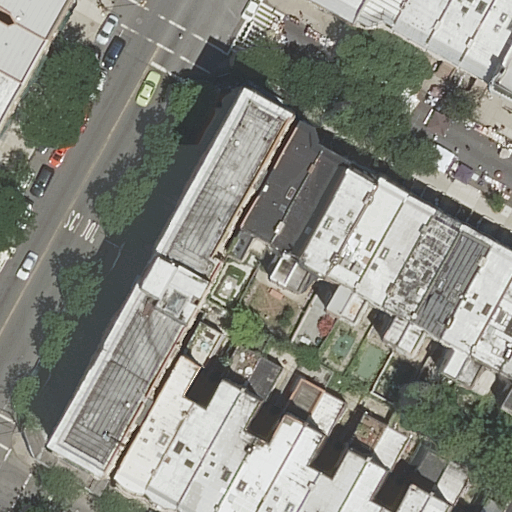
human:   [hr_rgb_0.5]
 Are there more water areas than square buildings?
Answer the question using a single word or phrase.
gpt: no

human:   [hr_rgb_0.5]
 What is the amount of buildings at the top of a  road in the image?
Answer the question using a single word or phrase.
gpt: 21

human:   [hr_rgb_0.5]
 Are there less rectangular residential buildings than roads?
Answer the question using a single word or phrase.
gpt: no

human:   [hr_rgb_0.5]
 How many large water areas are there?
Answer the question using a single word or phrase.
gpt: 0

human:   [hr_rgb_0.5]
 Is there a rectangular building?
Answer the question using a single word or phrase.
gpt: yes

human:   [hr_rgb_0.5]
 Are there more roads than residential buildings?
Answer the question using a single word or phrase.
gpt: no

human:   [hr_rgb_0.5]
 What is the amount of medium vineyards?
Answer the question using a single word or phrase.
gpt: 0

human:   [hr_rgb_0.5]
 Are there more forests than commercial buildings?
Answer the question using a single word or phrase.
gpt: no

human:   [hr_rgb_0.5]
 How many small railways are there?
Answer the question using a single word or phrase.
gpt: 0

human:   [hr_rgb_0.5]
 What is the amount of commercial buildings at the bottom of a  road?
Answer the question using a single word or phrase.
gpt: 0

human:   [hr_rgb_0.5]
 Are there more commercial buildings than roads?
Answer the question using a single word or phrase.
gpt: no

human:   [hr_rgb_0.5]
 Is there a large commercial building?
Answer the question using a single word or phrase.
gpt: no

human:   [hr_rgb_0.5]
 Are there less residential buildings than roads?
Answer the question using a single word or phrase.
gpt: no

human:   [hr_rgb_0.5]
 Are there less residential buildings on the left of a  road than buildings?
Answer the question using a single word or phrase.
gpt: yes

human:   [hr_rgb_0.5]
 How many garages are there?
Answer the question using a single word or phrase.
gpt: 0

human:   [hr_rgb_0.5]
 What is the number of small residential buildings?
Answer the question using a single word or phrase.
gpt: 10

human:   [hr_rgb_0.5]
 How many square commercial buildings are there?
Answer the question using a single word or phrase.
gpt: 0

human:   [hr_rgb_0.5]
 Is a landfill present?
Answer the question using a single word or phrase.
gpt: no

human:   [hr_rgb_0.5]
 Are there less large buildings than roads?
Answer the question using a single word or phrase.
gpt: yes

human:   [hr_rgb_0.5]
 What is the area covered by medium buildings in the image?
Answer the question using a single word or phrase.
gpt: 3566m2

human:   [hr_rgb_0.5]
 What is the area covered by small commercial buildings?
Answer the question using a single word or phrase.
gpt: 0m2

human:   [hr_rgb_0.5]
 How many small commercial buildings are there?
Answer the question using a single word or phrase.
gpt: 0

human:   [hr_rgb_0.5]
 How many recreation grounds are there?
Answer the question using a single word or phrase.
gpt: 0

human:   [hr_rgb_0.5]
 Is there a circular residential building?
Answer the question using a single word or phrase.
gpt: no

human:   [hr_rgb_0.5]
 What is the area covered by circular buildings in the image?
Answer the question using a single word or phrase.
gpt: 0m2

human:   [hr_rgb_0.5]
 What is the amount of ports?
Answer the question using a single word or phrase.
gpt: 0

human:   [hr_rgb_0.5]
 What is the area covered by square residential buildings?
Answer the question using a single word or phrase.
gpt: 0m2

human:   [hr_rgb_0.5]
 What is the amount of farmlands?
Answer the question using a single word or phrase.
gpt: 0

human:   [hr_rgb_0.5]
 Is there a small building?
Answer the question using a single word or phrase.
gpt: yes

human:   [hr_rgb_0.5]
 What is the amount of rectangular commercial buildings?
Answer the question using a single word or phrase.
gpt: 0

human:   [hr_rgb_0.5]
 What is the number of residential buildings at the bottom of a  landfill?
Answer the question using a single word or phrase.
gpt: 0

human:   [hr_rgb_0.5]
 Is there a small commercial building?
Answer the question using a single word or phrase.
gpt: no

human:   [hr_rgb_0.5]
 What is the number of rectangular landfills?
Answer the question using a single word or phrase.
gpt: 0

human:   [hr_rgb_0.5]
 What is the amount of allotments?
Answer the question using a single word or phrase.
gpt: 0

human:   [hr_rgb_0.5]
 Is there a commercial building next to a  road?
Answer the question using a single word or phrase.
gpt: no

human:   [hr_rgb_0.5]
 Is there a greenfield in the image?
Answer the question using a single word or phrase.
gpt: no